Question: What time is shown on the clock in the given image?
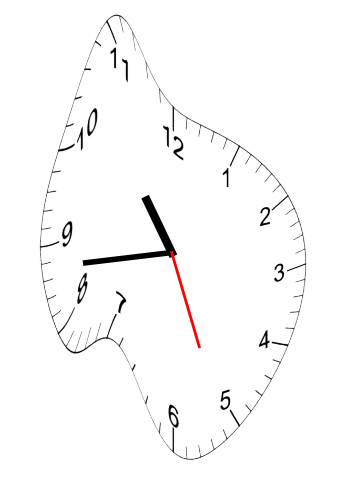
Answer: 10:43:26